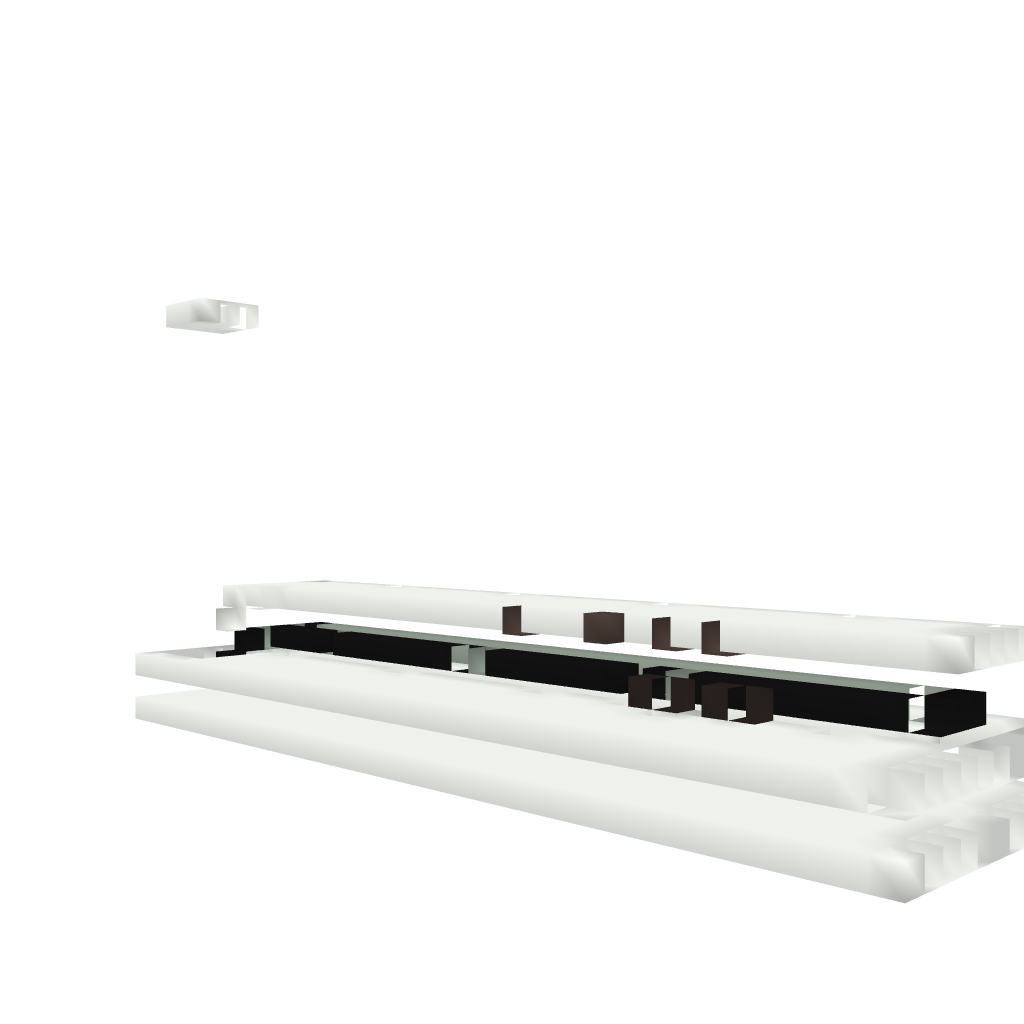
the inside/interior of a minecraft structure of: A redstone cannon.